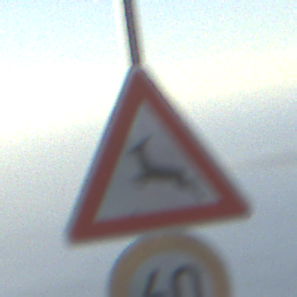
Verkehrszeichen: WildwechselRechts
Zusatzzeichen unten: Geschwindigkeit60
Umgebung: Outdoor, Nature
Tageszeit: SunriseSunset
Wetter: PartlyCloudy
Licht: Natural
Jahreszeit: NotSpecified
Kontrast: HighContrast